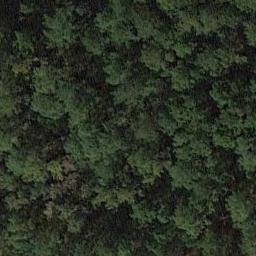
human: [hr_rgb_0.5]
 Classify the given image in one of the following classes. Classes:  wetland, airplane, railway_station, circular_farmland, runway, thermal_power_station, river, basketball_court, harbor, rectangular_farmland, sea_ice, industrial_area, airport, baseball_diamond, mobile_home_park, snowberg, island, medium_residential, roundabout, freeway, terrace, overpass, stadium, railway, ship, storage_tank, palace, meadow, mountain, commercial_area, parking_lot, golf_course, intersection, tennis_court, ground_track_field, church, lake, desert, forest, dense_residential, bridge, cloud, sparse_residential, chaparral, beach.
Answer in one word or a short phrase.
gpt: forest